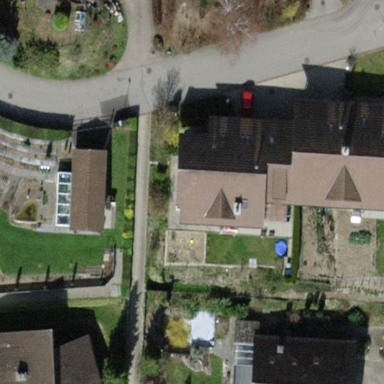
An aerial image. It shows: Semidetached house with gabled roof.